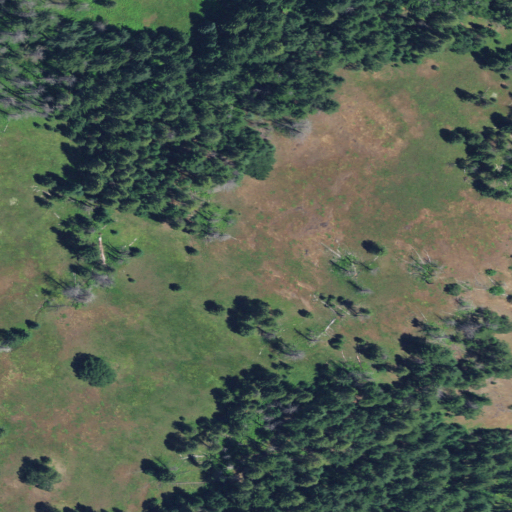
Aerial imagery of plain(s) in Oregon named Bunchgrass Meadows containing evergreen forest, shrub, and grassland